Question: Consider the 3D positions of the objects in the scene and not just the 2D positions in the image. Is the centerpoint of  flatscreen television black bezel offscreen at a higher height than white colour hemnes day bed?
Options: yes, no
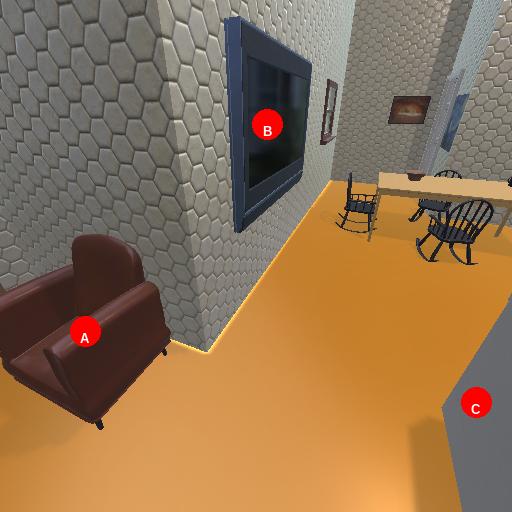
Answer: yes